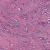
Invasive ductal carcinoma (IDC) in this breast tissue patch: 1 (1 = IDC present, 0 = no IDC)